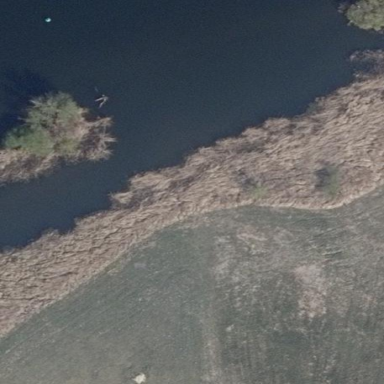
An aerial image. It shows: Reedbed in wetland area.